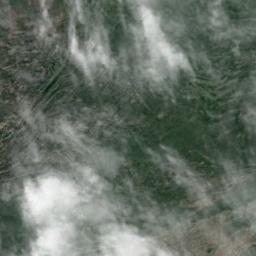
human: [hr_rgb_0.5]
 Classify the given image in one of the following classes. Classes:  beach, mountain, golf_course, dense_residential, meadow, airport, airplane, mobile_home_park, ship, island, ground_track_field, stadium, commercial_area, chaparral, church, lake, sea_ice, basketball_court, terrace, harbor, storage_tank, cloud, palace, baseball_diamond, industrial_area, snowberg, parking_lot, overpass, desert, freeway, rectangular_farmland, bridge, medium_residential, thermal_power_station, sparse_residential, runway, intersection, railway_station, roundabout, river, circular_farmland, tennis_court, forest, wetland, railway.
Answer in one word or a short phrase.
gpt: cloud